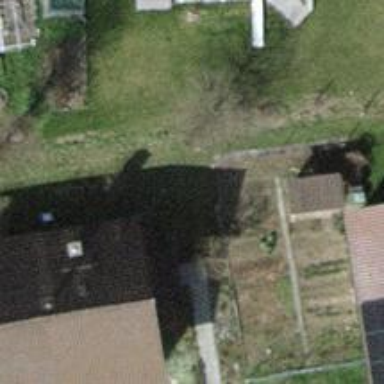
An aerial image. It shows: Detached building.